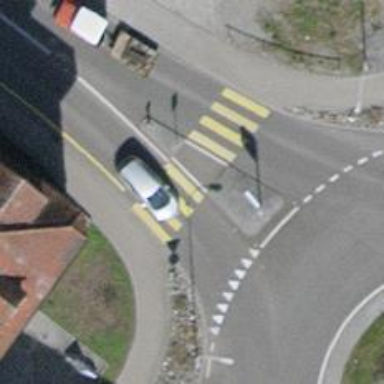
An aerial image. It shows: Paved footway with marked crossing.